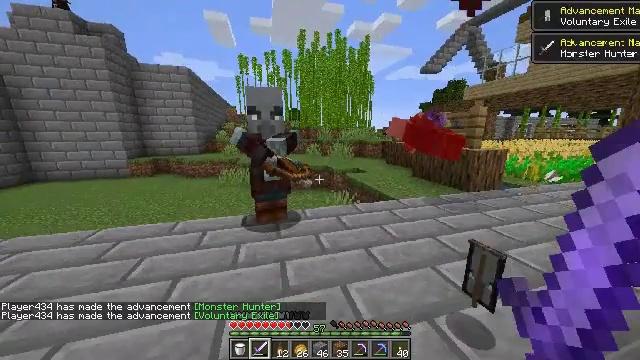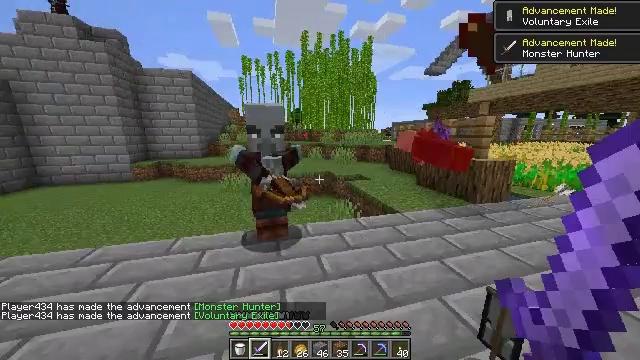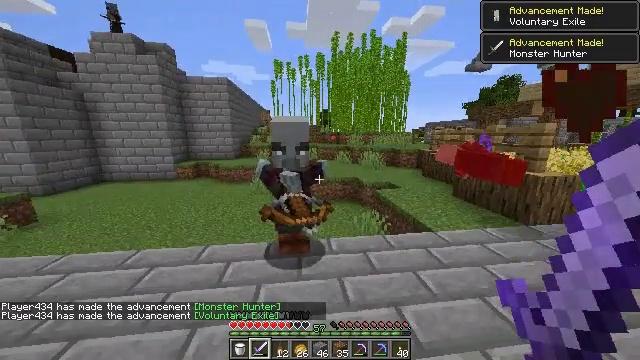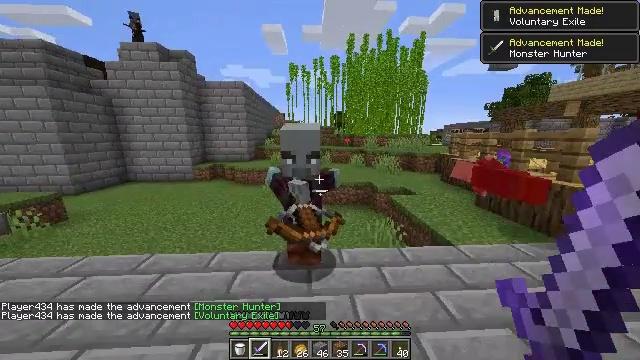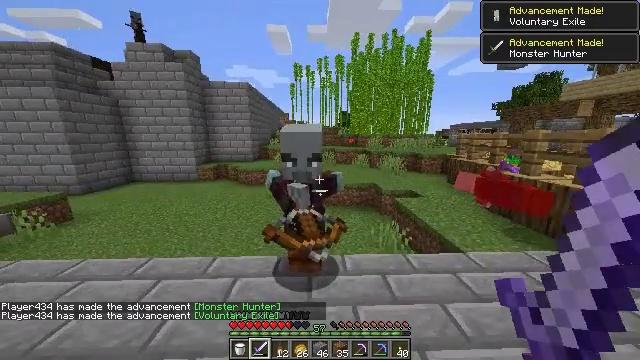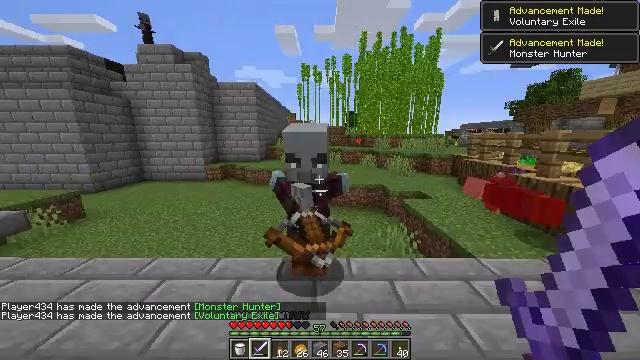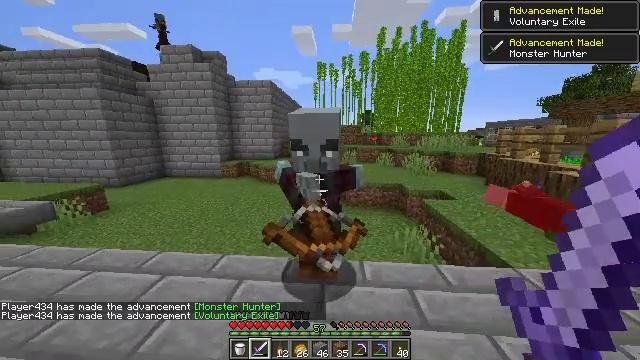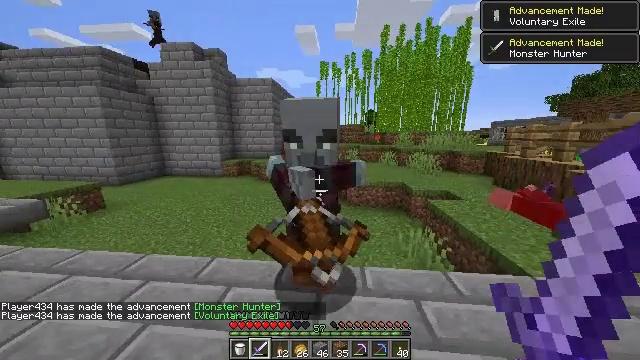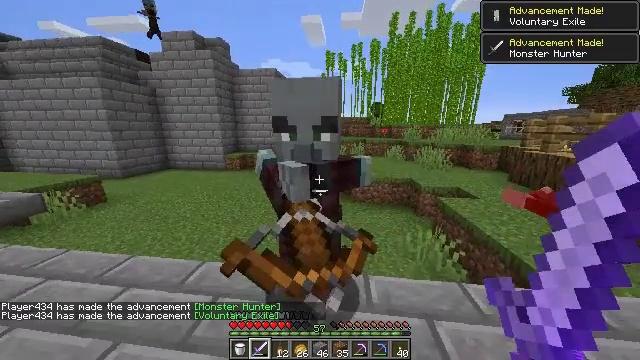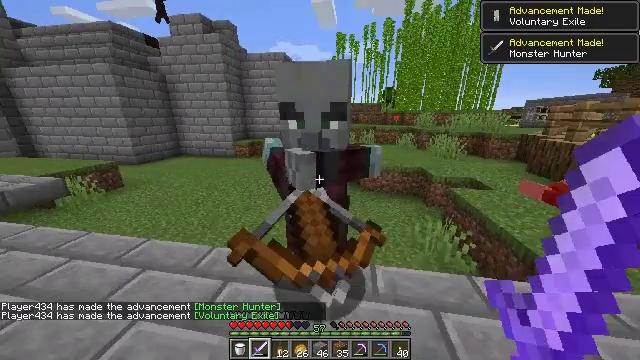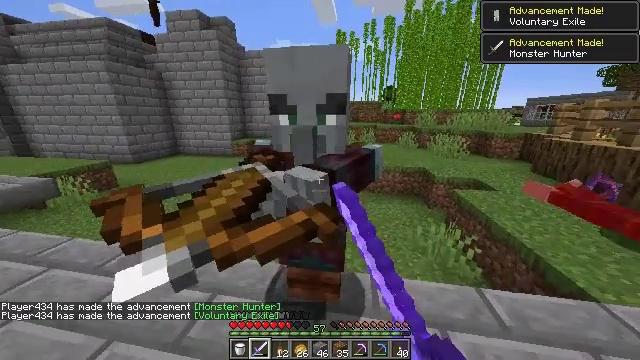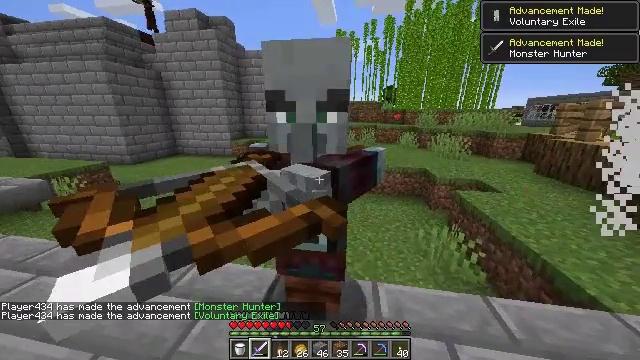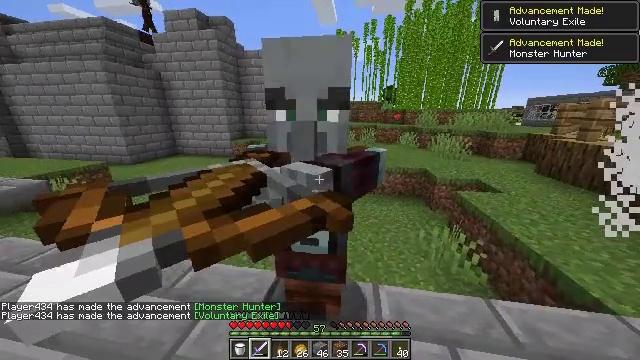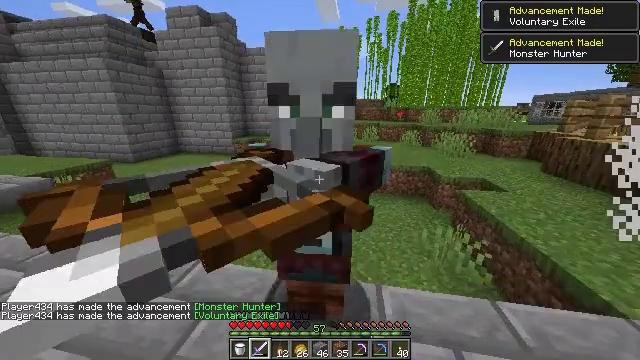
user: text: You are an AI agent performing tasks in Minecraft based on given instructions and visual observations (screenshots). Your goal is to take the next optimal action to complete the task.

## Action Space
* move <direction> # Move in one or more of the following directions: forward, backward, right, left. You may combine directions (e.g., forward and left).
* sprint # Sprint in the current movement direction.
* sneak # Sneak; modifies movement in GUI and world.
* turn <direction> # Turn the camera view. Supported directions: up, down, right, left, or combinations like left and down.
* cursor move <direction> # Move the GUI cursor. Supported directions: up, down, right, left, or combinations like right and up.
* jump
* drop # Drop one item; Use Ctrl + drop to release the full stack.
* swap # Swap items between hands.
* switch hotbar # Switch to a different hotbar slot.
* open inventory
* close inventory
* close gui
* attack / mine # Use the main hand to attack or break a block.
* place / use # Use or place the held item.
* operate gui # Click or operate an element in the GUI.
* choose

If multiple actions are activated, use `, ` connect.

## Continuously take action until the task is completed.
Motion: motion action
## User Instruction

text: Combat the pillager.
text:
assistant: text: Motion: move forward, jump
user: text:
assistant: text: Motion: move forward, turn left, jump
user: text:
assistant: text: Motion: move forward, turn left
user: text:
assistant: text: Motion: move forward, turn left
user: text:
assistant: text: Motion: move forward, turn left
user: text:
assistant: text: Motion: move forward, turn left
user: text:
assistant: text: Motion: move forward
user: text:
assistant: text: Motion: move forward, turn left and down
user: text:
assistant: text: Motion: turn left and down, attack / mine
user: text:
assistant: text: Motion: attack / mine
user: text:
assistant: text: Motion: no_op
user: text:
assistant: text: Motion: no_op
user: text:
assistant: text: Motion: no_op
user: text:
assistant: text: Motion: no_op